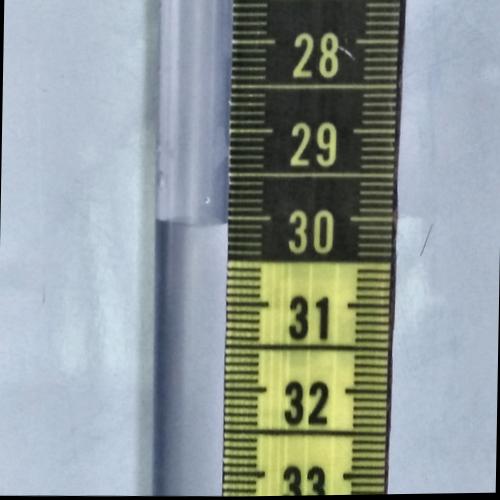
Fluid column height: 30.1 cm